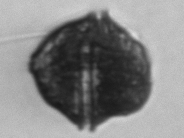
Label: Alexandrium_catenella